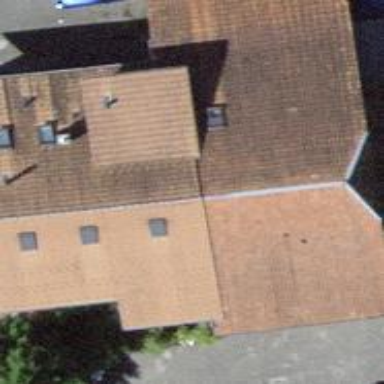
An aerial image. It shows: Residential building.